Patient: sex F, age 65
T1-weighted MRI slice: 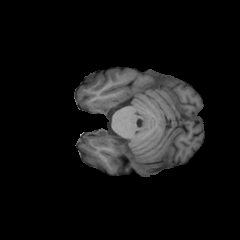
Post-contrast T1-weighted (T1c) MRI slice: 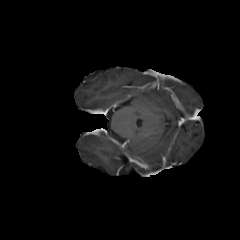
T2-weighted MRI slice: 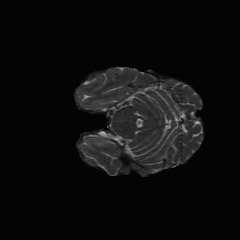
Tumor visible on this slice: no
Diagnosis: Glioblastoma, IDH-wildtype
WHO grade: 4